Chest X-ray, AP view. Patient: 22 years old, sex M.
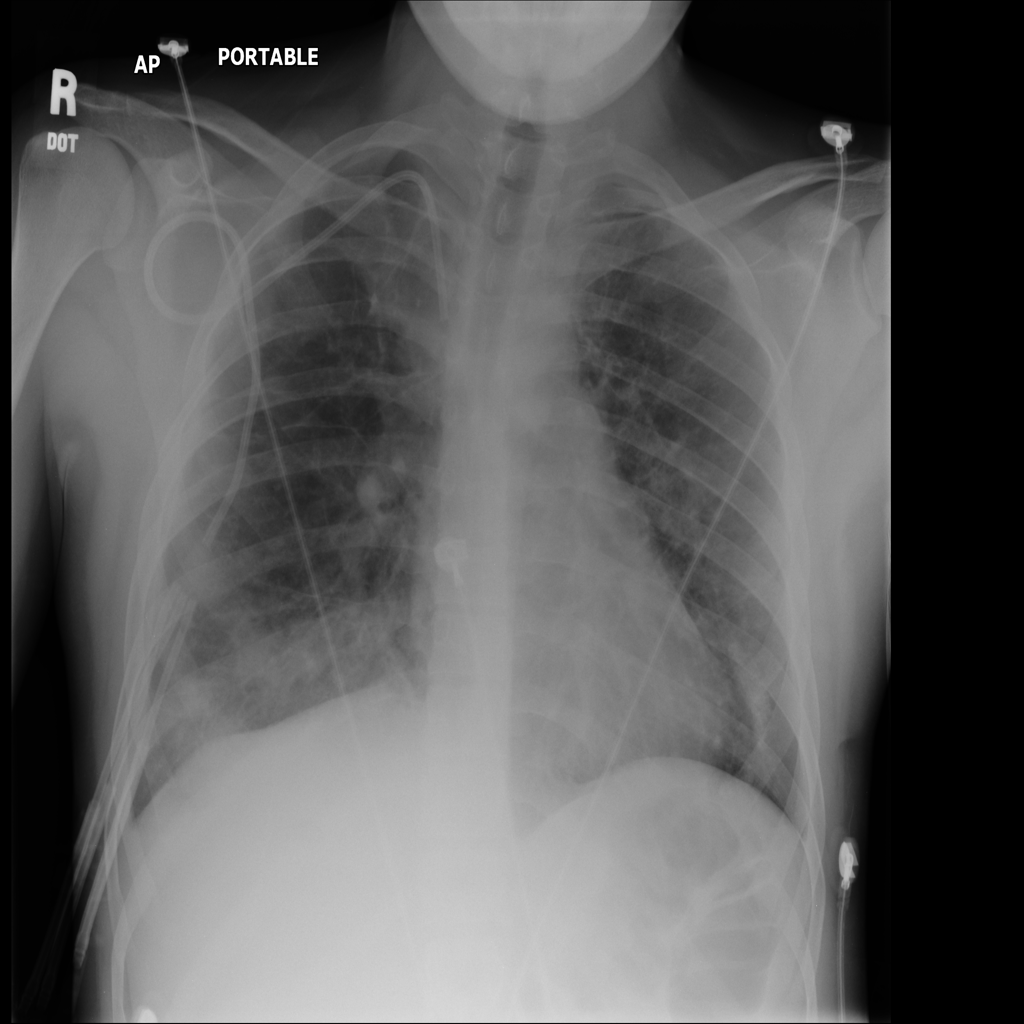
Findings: Fibrosis